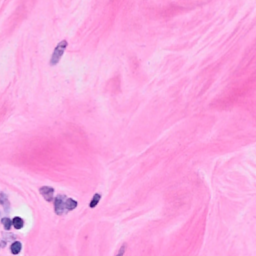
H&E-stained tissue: Breast